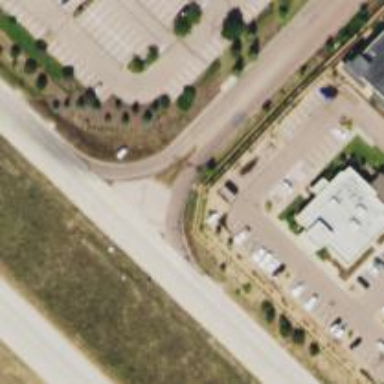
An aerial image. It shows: Asphalt road with primary link designation.